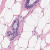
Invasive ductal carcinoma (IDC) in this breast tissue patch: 0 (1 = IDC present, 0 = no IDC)